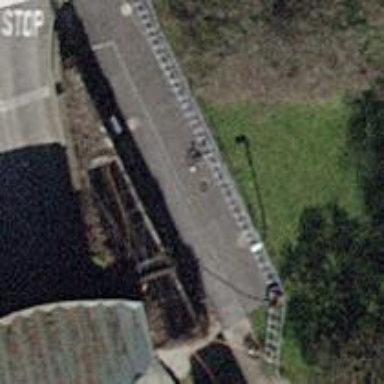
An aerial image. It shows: Bicycle parking area.